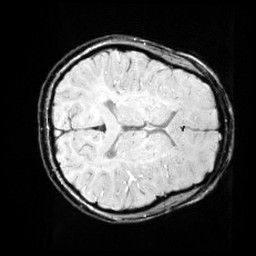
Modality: SWI
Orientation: axial
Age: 12
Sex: female
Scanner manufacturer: siemens
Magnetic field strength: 3 T
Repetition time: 0.027 s
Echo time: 0.02 s